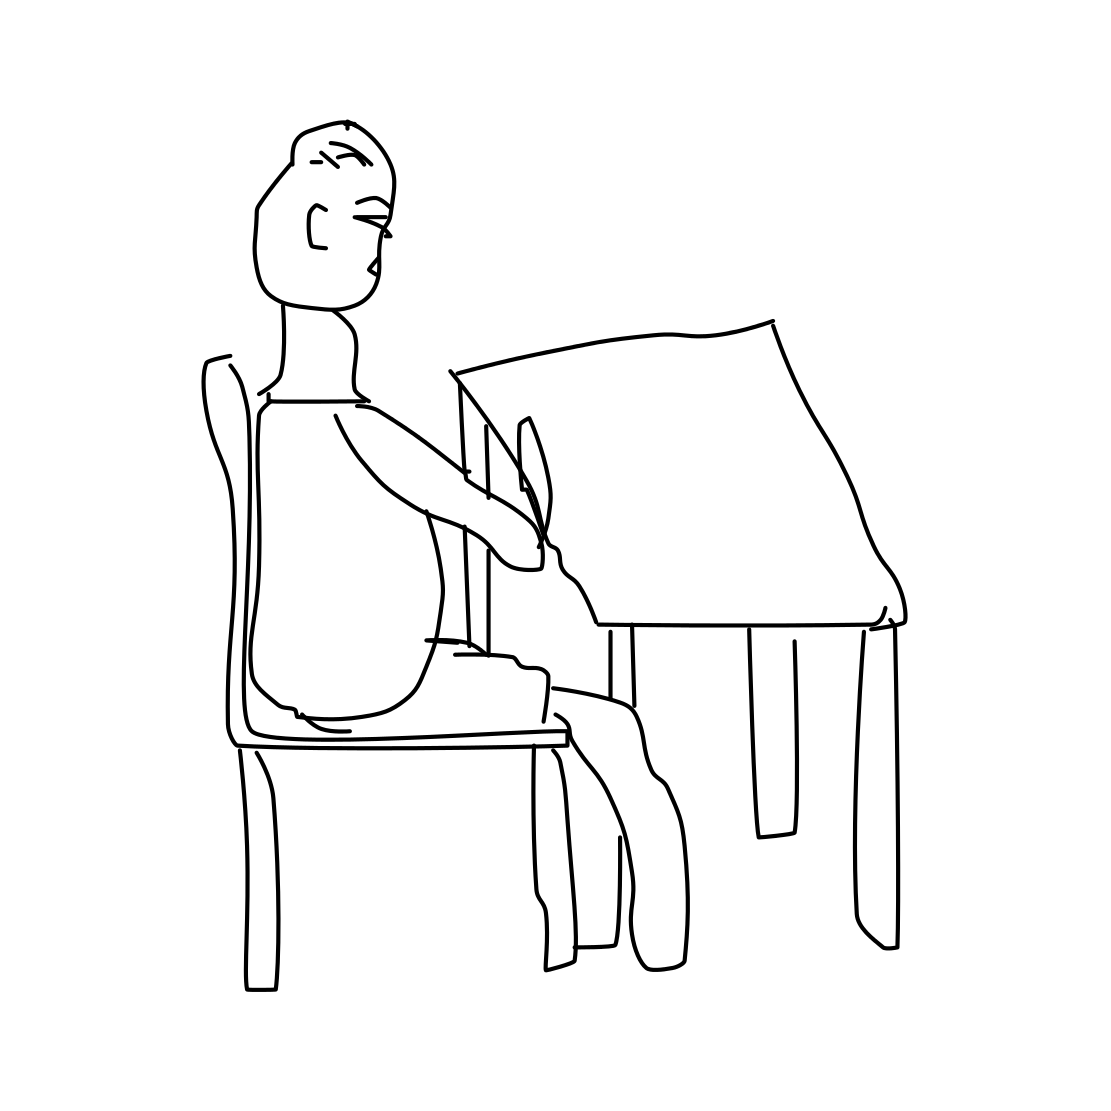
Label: person sitting